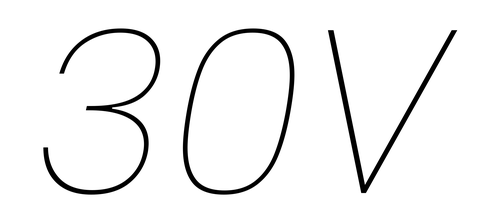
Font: Poppins-ThinItalic